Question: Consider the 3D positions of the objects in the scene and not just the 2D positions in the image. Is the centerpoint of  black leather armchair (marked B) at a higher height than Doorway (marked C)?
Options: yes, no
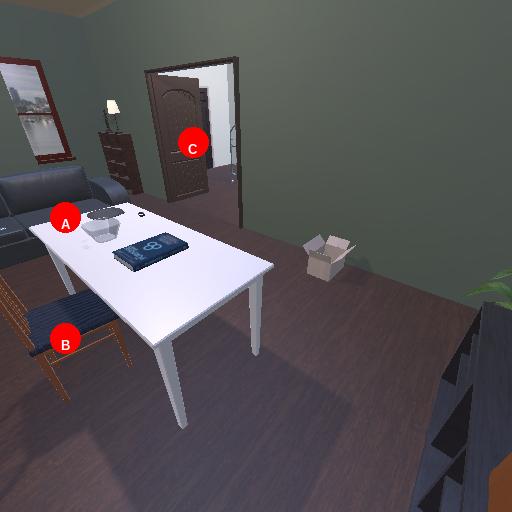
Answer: yes